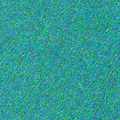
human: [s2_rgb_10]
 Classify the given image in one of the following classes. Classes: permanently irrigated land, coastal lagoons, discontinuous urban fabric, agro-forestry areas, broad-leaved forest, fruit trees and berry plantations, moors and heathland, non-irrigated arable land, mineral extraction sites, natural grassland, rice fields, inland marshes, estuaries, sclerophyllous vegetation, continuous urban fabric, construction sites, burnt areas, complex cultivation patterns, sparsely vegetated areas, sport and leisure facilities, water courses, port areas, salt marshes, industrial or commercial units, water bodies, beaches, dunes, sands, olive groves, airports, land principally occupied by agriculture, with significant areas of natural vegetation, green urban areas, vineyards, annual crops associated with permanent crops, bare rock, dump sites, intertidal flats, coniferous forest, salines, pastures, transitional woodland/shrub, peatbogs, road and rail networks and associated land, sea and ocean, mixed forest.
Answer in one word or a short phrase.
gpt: sea and ocean